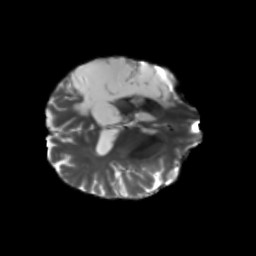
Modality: T2w
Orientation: axial
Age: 49
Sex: male
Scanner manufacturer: siemens
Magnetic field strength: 3 T
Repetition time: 5.25 s
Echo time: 0.08 s